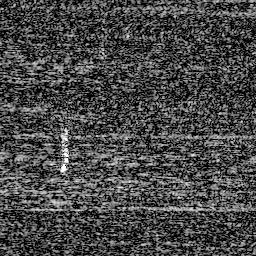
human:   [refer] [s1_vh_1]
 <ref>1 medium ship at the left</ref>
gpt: <box>[[21, 55, 28, 69, 0]]</box>